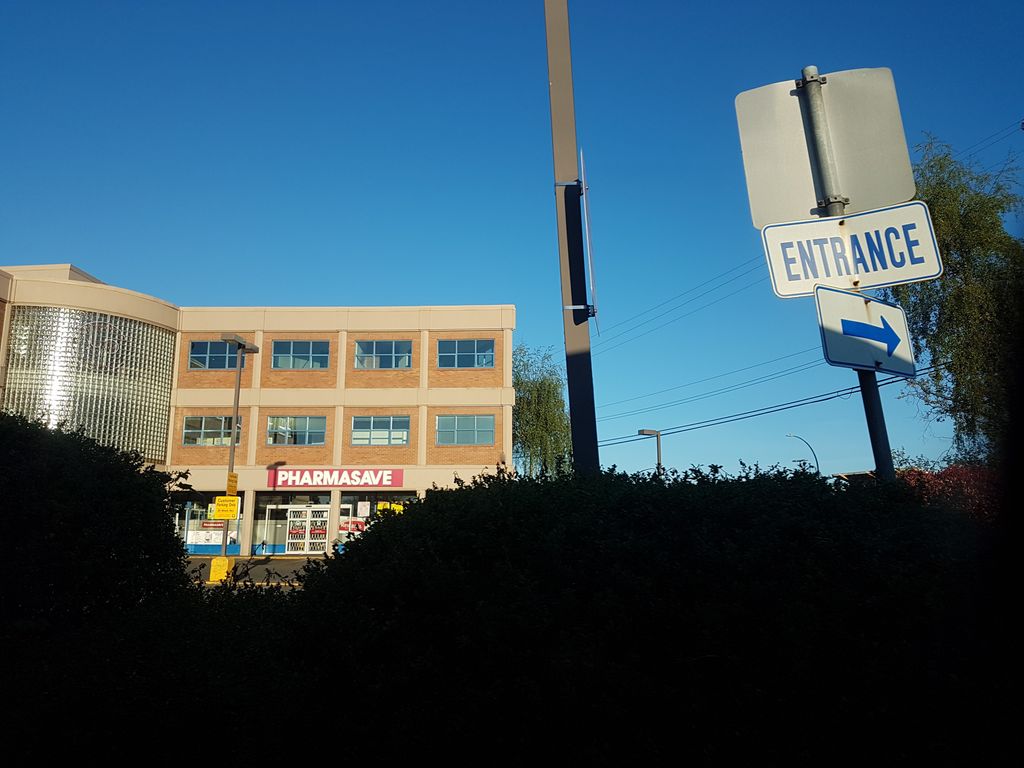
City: victoria